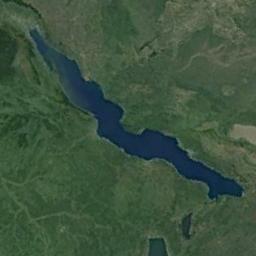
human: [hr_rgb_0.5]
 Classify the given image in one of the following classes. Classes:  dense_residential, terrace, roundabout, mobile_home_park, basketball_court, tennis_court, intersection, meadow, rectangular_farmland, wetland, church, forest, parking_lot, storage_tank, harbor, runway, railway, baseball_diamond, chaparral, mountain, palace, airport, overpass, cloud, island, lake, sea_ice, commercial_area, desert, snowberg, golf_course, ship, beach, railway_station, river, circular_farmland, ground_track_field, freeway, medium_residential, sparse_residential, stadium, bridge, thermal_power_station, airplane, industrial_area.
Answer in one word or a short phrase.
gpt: lake